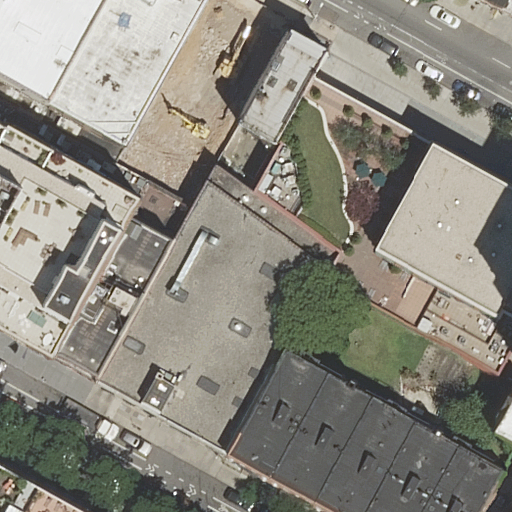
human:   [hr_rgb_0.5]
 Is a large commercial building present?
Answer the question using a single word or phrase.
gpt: no

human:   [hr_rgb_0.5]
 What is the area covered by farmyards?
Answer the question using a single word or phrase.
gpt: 0m2

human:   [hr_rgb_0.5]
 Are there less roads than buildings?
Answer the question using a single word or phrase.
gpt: yes

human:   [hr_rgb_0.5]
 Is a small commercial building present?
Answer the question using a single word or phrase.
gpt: no

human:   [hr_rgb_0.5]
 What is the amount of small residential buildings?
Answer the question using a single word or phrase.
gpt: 2

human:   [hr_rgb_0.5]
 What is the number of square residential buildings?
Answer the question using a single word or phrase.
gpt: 0

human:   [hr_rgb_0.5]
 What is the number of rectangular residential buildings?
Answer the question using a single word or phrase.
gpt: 12

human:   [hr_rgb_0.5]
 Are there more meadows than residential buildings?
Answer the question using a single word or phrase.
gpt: no

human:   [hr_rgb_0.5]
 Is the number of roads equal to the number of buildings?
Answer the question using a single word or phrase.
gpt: no

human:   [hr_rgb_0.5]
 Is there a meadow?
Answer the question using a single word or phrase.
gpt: no

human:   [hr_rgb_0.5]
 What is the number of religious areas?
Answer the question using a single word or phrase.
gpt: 0

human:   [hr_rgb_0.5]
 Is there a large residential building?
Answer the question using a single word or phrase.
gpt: yes

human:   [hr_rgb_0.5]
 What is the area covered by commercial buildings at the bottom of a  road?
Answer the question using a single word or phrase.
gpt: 0m2

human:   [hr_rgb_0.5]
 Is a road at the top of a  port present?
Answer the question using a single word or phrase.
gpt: no

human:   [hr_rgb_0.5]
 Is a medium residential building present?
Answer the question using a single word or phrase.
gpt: yes

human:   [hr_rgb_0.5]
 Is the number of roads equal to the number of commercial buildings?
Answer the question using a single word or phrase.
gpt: no

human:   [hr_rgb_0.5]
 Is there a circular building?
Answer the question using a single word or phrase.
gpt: no

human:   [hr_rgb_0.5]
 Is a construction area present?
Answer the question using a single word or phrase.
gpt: no

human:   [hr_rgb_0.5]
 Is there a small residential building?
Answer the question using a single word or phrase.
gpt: yes

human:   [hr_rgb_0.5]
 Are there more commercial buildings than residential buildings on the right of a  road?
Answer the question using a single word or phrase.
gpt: no

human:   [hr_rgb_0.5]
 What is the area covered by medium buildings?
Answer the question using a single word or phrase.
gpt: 2454m2

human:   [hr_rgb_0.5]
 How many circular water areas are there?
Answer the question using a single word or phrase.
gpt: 0

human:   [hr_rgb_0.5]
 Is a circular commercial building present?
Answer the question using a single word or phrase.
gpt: no

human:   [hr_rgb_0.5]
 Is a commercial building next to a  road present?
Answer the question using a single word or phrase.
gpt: no

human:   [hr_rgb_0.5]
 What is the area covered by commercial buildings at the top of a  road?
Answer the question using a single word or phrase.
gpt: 0m2

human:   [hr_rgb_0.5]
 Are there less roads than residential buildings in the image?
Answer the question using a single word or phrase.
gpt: yes

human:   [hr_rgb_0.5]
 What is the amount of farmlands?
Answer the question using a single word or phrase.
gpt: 0

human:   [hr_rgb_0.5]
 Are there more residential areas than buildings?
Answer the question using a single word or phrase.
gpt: no

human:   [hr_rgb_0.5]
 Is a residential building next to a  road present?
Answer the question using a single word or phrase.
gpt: yes

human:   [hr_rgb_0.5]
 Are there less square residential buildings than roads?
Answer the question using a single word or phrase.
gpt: yes

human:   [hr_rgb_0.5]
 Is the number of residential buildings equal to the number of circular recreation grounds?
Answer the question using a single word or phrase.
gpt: no

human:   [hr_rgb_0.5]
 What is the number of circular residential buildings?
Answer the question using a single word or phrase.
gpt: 0

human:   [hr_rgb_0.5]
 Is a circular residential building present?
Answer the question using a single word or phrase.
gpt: no

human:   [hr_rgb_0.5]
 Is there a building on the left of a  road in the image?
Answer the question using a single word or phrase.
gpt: yes

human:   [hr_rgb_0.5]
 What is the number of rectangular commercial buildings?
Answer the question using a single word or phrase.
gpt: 0

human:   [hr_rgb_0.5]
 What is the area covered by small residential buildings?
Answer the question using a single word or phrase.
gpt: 83m2